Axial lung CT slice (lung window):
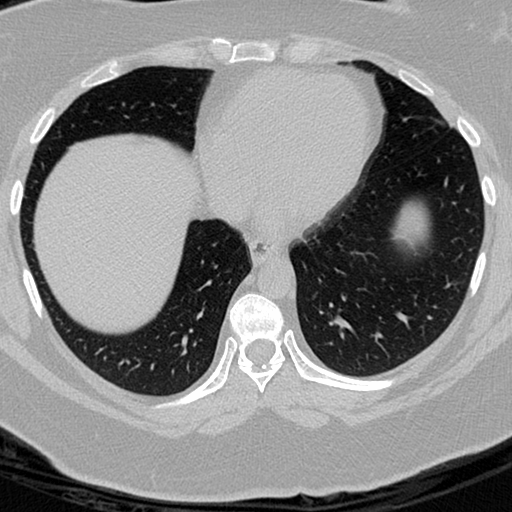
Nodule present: no